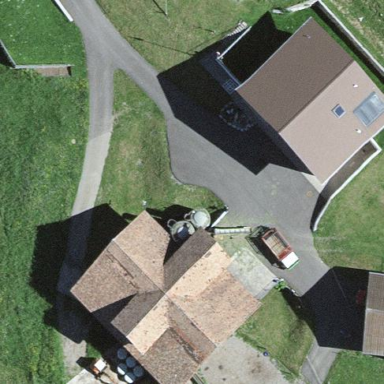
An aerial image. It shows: Farmyard area.